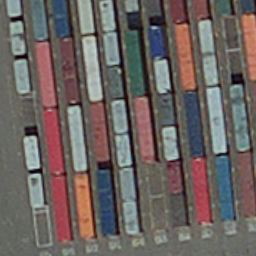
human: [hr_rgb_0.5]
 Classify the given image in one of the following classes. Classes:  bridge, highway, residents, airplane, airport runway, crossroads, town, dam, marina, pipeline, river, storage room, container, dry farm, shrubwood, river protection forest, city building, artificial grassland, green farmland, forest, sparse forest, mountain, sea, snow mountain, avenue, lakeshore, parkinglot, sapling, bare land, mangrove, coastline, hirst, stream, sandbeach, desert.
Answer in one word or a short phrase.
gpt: container